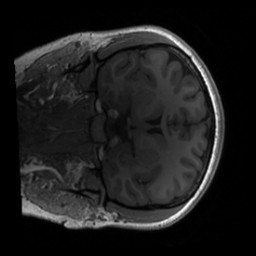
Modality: T1w
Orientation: coronal
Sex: female